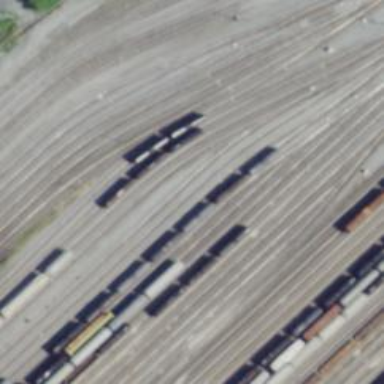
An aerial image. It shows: Railway yard used for servicing trains.